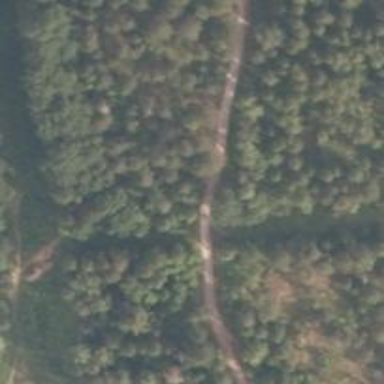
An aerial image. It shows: Path.